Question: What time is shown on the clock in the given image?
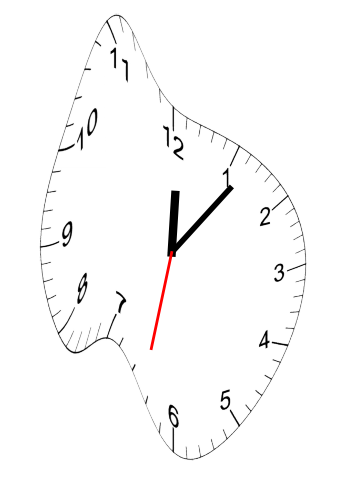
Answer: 12:06:32